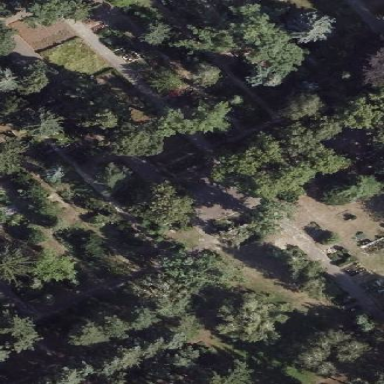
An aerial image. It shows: Sector within cemetery.